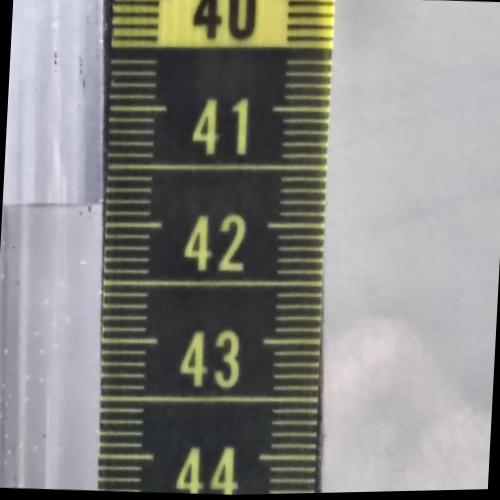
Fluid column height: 41.8 cm